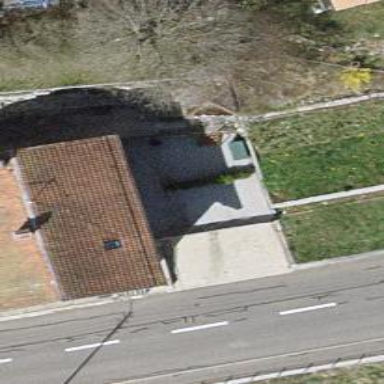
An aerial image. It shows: Garage building.